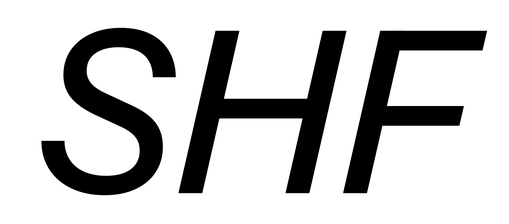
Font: InstrumentSans-Italic_Medium_Italic